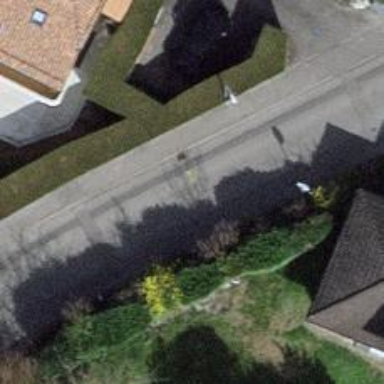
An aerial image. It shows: Residential road with asphalt surface. Sidewalk is present on the left side.